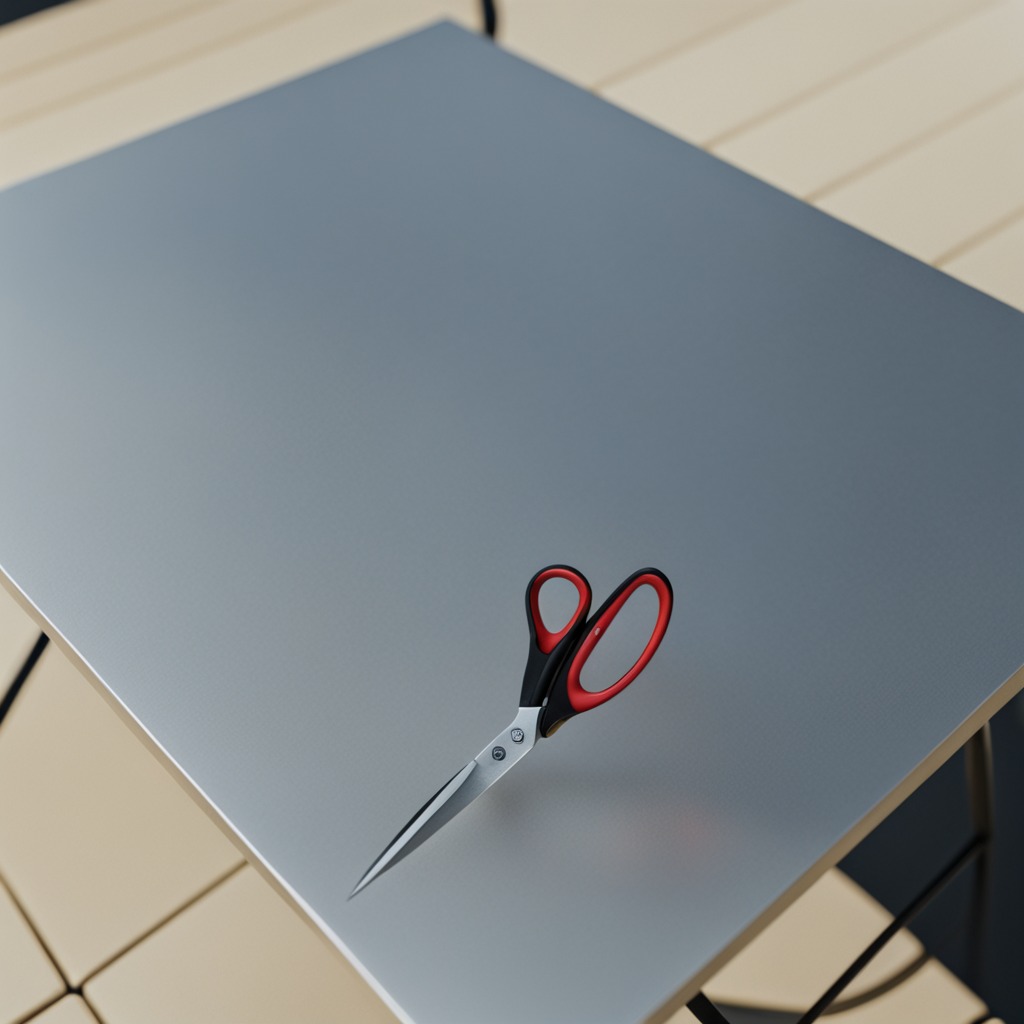
A scissor is lying on the textured surface of the utility table.